Problem: third_trie (2022, round3)

You have \(N\) [tries](https://en.wikipedia.org/wiki/Trie). The \(i\)th trie has \(M_i\) nodes and \(M_i - 1\) edges, with node \(1\) being the root, and node \(j\)'s parent being \(P_{i,j}\), for \(j = 2..M_i\). Edge \(P_{i,j} \to j\) is labeled with a lowercase letter \(C_{i,j}\).

We say a string is *in* a trie if it can be formed by concatenating the letters along some path starting at the root and ending at some node (either internal or leaf).

For every possible unordered triplet of these \(N\) tries, you would like to know: how many strings exist which are in at least one of the three tries?

Please print the sum of answers over all \(N*(N-1)*(N-2)/6\) possible queries.

# Constraints

\(1 \le T \le 100\)
\(3 \le N \le 100\)
\(1 \le M_i \le 1{,}000{,}000\)
\(1 \le P_{i,j} \lt j\)
\(C_{i,j} \in \{\)`'a'`\(,\, \ldots, \) `'z'`\(\}\)

The sum of \(N\) across all cases is at most \(2{,}000\).
No node will have two direct outgoing edges with the same edge label.
There are at most \(1{,}000{,}000\) total trie nodes in a given test case.
The sum of nodes across all test cases is at most \(13{,}000{,}000\).

# Input Format

Input begins with a single integer \(T\), the number of test cases. For each test case, there is first a line containing a single integer \(N\), the number of tries. Then, \(N\) descriptions of tries follow. For the \(i\)th trie, there is first a line containing a single integer \(M_i\), followed by \(M_i - 1\) more lines, the \(j\)th of which contains the integer \(P_{i,j+1}\), followed by a space, followed by the letter \(C_{i,j+1}\).

# Output Format

For the \(i\)th test case, output a single line containing `"Case #i: "` followed by a single integer, the sum of the query answers across all triplets of tries.

# Sample Explanation

In the first case, there are \(N = 3\) tries, depicted below:

{{PHOTO_ID:502671685043623|WIDTH:650}}

There is only one possible unordered triplet of tries to consider, for which there are \(5\) strings in at least one trie of the triplet: "", "`a`", "`aa`", "`b`", and "`c`".

In the second case, there are \(N = 4\) tries, depicted below:

{{PHOTO_ID:1118217749060271|WIDTH:650}}

There are four triplets of tries to consider, three of which include the last trie and one of which doesn't. In the three that does, there are \(4\) strings in at least one trie: "", "`a`", "`aa`", and "`aaa`". In the one that doesn't, the are \(2\) strings: "" and "`a`". The final answer is \(3*4 + 1*2 = 14\).

In the third case, there are \(N = 4\) tries, depicted below:

{{PHOTO_ID:1007664223967563|WIDTH:650}}

The four triplets and strings contributing to the answer are:
* \((\)trie \(1\), trie \(2\), trie \(3)\): "", "`a`", "`b`", "`c`"
* \((\)trie \(1\), trie \(2\), trie \(4)\): "", "`a`", "`b`", "`ab`", "`abc`"
* \((\)trie \(1\), trie \(3\), trie \(4)\): "", "`a`", "`c`", "`ab`", "`abc`"
* \((\)trie \(2\), trie \(3\), trie \(4)\): "", "`a`", "`b`", "`c`", "`ab`", "`abc`"

The final answer is \(4 + 5 + 5 + 6 = 20\).

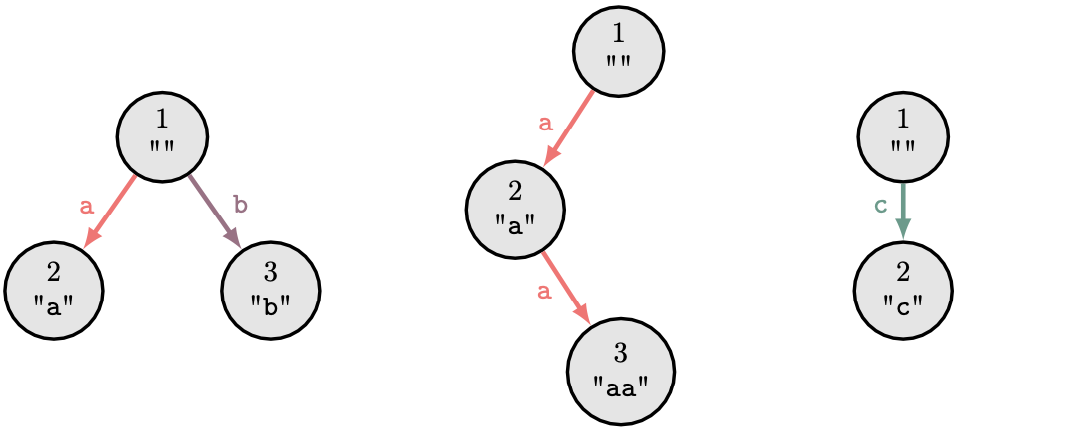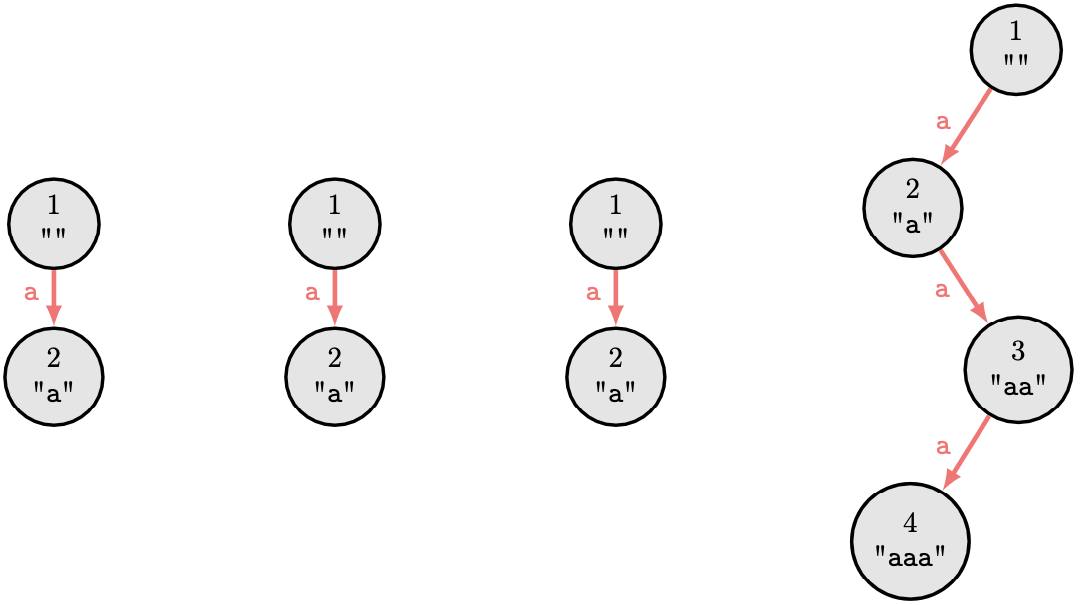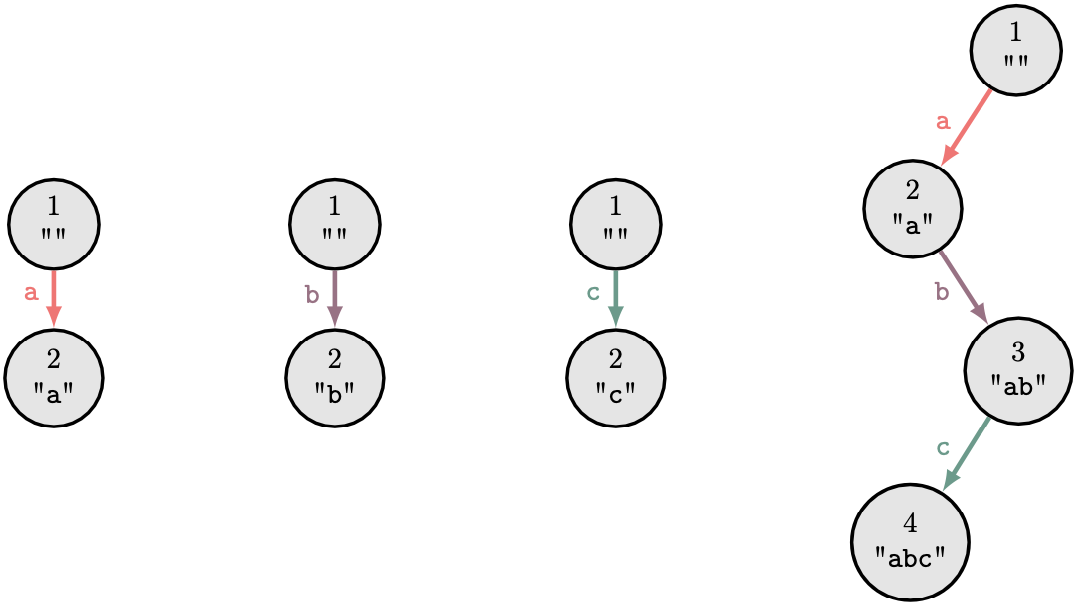

Sample input:
3
3
3
1 a
1 b
3
1 a
2 a
2
1 c
4
2
1 a
2
1 a
2
1 a
4
1 a
2 a
3 a
4
2
1 a
2
1 b
2
1 c
4
1 a
2 b
3 c

Sample output:
Case #1: 5
Case #2: 14
Case #3: 20

Solution:
Each trie node represents a distinct string \(s\), so the number of times that \(s\) will be present in a triplet of tries is independent of all other strings. This leads to the observation that the answer can be calculated independently over each string, as long as we know the number of occurrences of \(s\) across all tries.

Supposing a string \(s\) is in \(k\) tries, we like to know it's contribution to the answer: for how many out of all \(\binom{N}{3}\) possible triples of tries is it in at least one of the tries? The answer is \(\binom{N}{3}\) minus the number the number of triples that doesn't have this node in any of the three tries, equal to \(\binom{N - k}{3}\).

All that remains is computing each pair of \((s, k_s\)). We can use DFS across all \(N\) tries to build a "mega" trie consisting of all \(N\) tries overlayed on top of each other, with the count at each node of how many times the corresponding string appears. This running time of the DFS will be proportional to the total number of nodes. Finally, we can DFS again to walk the entire megatrie, adding the contribution of \(\binom{N}{3} - \binom{N - k}{3}\) to the answer for each \(k\).

Alternatively, we can hash all strings as we walk through all the tries, maintaining a table of the counts for each hash, calculating the answer at the end just the same.

#include <iostream>
#include <vector>
using namespace std;

const int ALPHA_SIZE = 26;

struct node {
  int count;
  vector<node *> child;

  node(int _count = 0) : count(_count), child(ALPHA_SIZE, nullptr) {}

  void merge(node *n) {
    count++;
    for (int i = 0; i < ALPHA_SIZE; i++) {
      if (n->child[i] != nullptr) {
        if (child[i] == nullptr) {
          child[i] = new node();
        }
        child[i]->merge(n->child[i]);
      }
    }
  }
};

class trie {
  node *root;

  template <typename Func>
  static void walk(node *n, Func f) {
    f(n->count);
    for (int i = 0; i < ALPHA_SIZE; i++) {
      if (n->child[i] != nullptr) {
        walk(n->child[i], f);
      }
    }
  }

  static void clean_up(node *n) {
    for (int i = 0; i < ALPHA_SIZE; i++) {
      if (n->child[i] != nullptr) {
        clean_up(n->child[i]);
      }
    }
    delete n;
  }

 public:
  trie() : root(new node()) {}
  ~trie() { clean_up(root); }
  void merge(node *n) { root->merge(n); }

  template <typename Func>
  void walk(Func f) const {
    walk(root, f);
  }
};

long long solve() {
  int N, p;
  char c;
  cin >> N;
  vector<vector<node>> tries(N);
  for (int i = 0, M; i < N; i++) {
    cin >> M;
    auto &T = tries[i];
    T.resize(M);
    for (int j = 1; j < M; j++) {
      cin >> p >> c;
      T[--p].child[c - 'a'] = &T[j];
    }
  }
  trie merged;
  for (auto &T : tries) {
    merged.merge(&T[0]);
  }
  auto n_choose_3 = [](long long n) {
    return n < 3 ? 0 : n * (n - 1) * (n - 2) / 6;
  };
  long long ans = 0;
  merged.walk([&](int k) {
    // This node is in k tries. For how many out of all N choose 3 possible
    // triples (T1, T2, T3) of tries is this node in at least one of the tries?
    // The answer is N choose 3 minus the number of triples that doesn't have
    // this node in any of the three tries, equal to (N - k) choose 3.
    ans += n_choose_3(N) - n_choose_3(N - k);
  });
  return ans;
}

int main() {
  ios_base::sync_with_stdio(false);
  cin.tie(nullptr);
  int T;
  cin >> T;
  for (int t = 1; t <= T; t++) {
    cout << "Case #" << t << ": " << solve() << endl;
  }
  return 0;
}